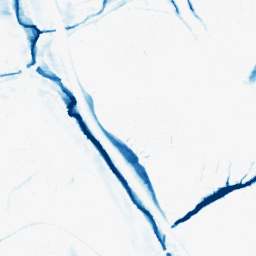
Category: morphological
Decomposition family: morphological_ellipse
Decomposition parameters: operation: closing
width: 10
height: 20
Upsampling method: lanczos
Upsampling parameters: scale: 2
Upsampling scale: 2